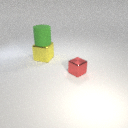
large green rubber cylinder above large yellow metal cube